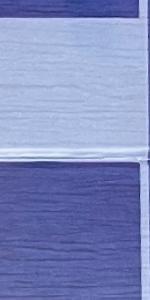
Label: Empty